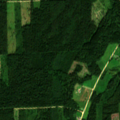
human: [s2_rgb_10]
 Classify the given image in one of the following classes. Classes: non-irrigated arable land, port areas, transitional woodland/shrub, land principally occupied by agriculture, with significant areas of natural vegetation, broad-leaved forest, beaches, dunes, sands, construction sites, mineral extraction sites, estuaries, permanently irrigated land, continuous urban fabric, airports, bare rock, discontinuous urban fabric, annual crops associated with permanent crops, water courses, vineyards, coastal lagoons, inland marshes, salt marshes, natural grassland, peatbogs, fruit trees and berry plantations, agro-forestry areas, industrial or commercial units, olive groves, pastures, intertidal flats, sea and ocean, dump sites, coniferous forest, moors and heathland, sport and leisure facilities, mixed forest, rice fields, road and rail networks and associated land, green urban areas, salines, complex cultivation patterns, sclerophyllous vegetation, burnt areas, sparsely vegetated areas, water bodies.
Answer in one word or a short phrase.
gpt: complex cultivation patterns, coniferous forest, mixed forest, transitional woodland/shrub